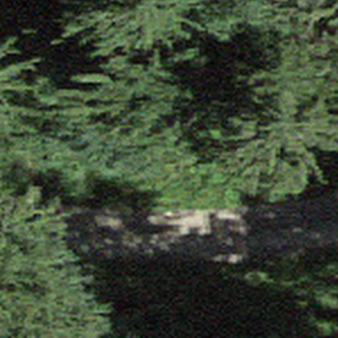
Label: other